Question: Please help me solve the error displayed in the image below.
It says:
'''
Error parsing XML, line 5, column 71: The reference to entity "display" must end with the ';' delimiter
'''
'''
<strike>
<head>
<link href="https://fonts.googleapis.com/css?family=Roboto&display=swap" rel="stylesheet"/>
</strike>
'''

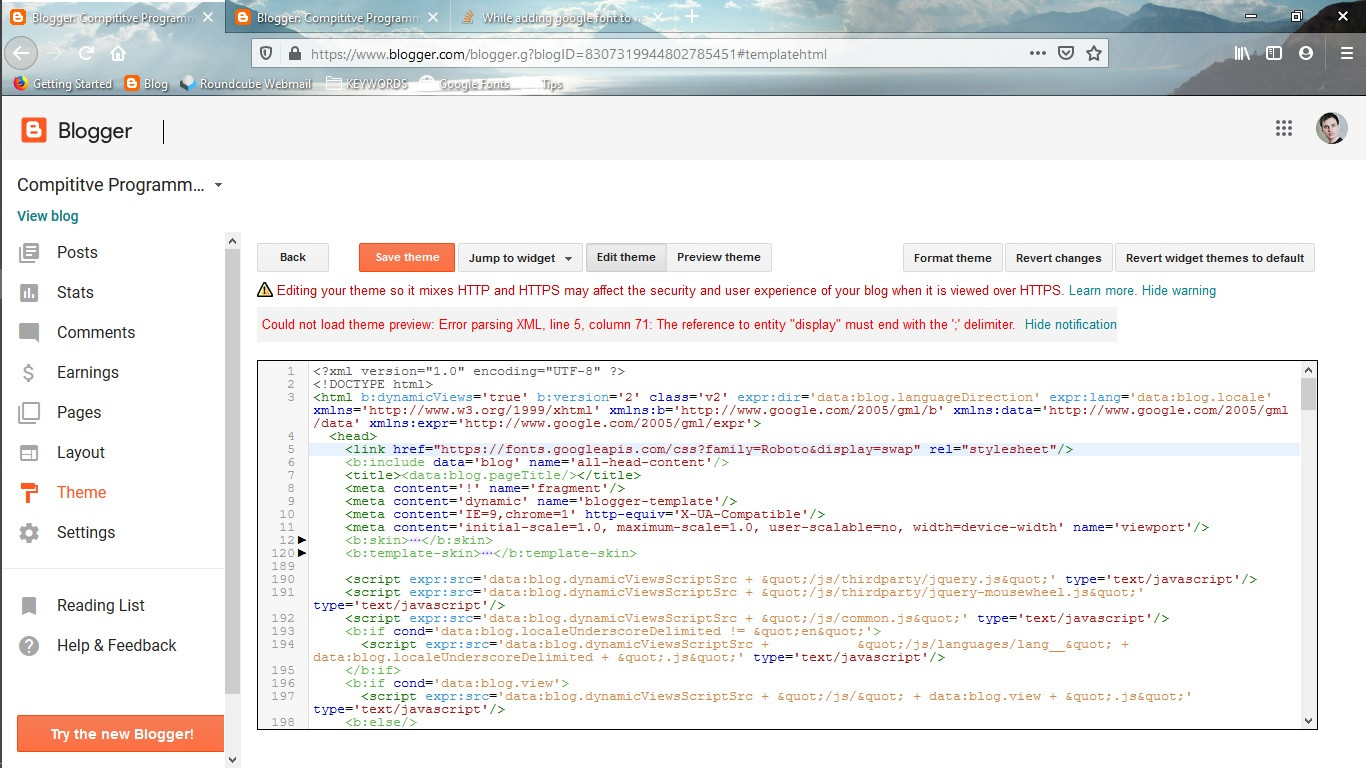
Answer: You need to escape the ampersand '&' to '&' in XML code.
'''
<link href="https://fonts.googleapis.com/css?family=Roboto&amp;display=swap" rel="stylesheet"/>
'''